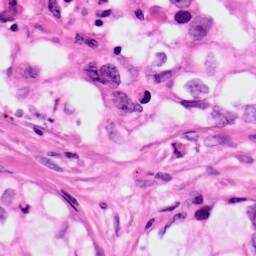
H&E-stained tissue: Lung